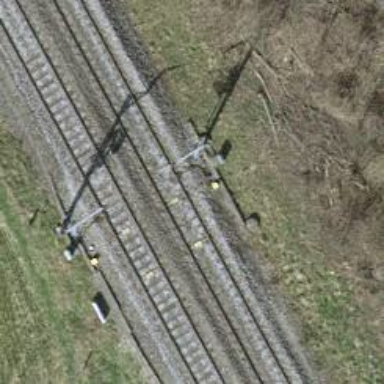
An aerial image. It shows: Railway signal.